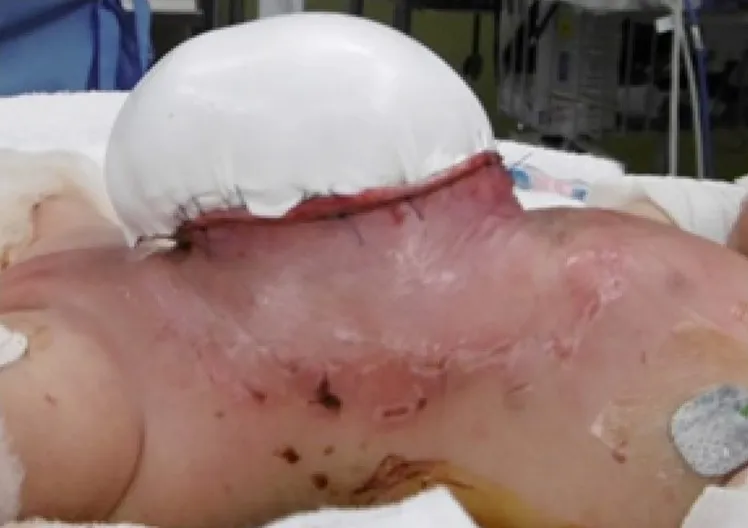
Findings fixing a biomaterial soft tissue patch to the fascia around the abdominal wall defect. A biomaterial soft tissue patch was sutured to the fascia around the abdominal wall defect to form a new silo after removing the small size wound retractor and amniotic membrane.
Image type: medical_photograph (other_medical_photograph)